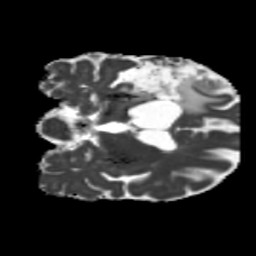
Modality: MD
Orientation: coronal
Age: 61
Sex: male
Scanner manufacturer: siemens
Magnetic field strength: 3 T
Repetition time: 5.25 s
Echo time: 0.08 s